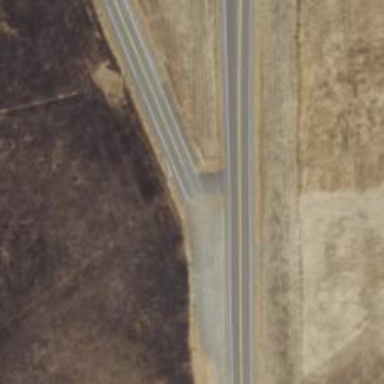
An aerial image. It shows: Tertiary link road.